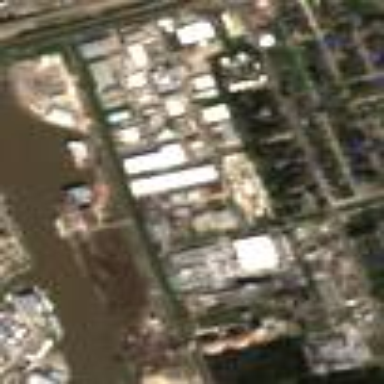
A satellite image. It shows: Industrial area.